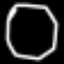
Label: octagon